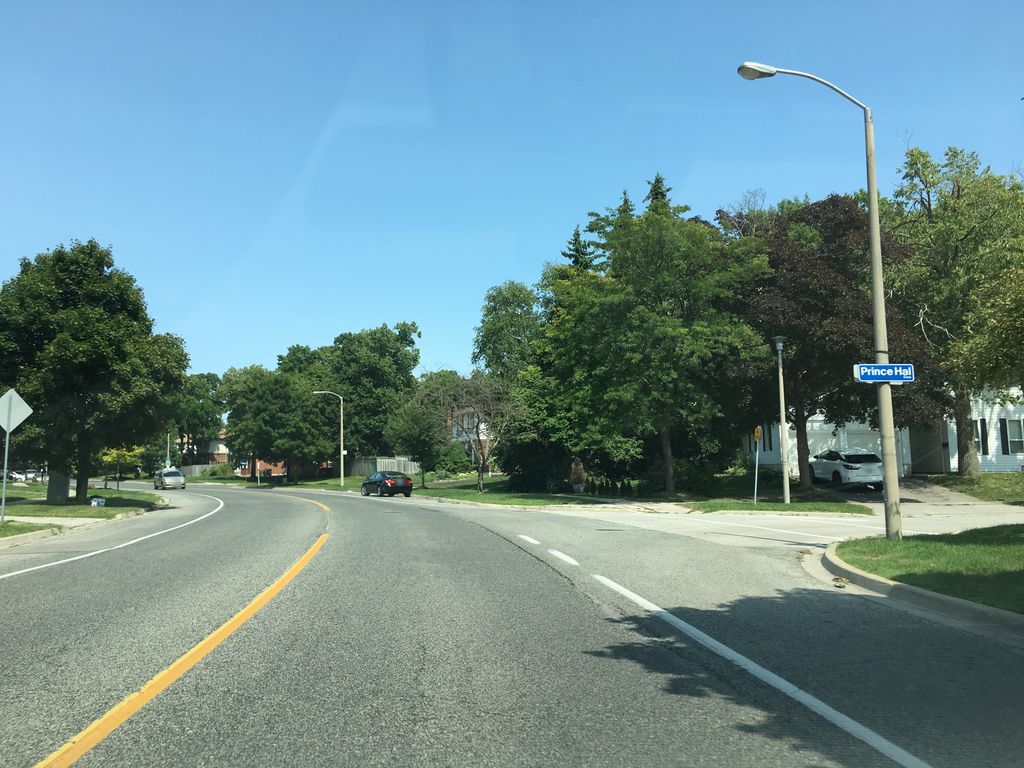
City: toronto